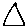
Label: triangle